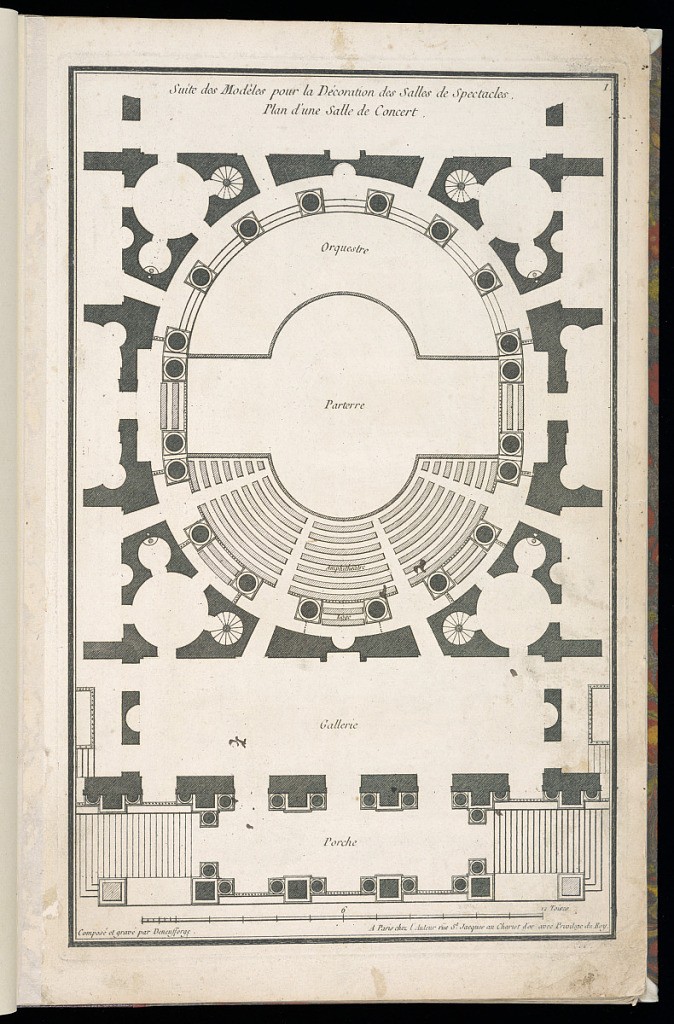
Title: Plan d'une Salle de Concert
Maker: Jean-François de Neufforge, Flemish, 1714–1791
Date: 1768
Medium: Engraving on paper
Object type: Print
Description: Plan of a concert hall with spaces indicated for the orchestra, the parterre, the amphitheater, and the gallery. There is a scale bar of 12 toises (1 toise was equal to about 3.799 square meters). The plate is signed and numbered.